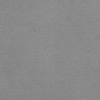
Label: dusty